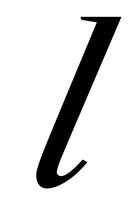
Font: LibreCaslonText-Italic_Italic